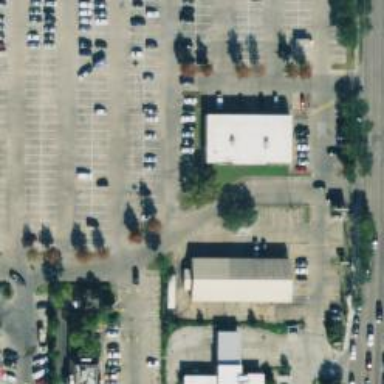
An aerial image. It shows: Parking space is available.